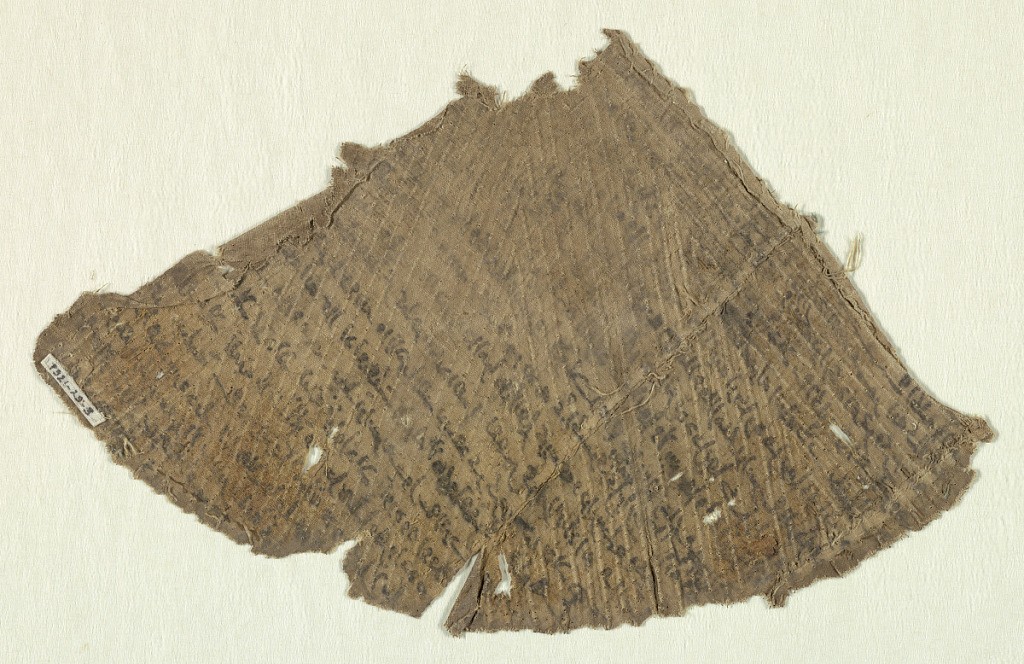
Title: Tiraz fragment
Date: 12th–14th century
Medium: linen, pigment Technique: plain weave, painted and stamped
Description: Grayish-tan plain cloth with stamped diagonal lines in relief. Rows of Arabic characters painted over entire surface. Two seams.